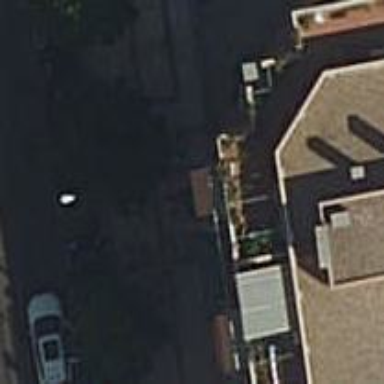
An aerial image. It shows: Restaurant.